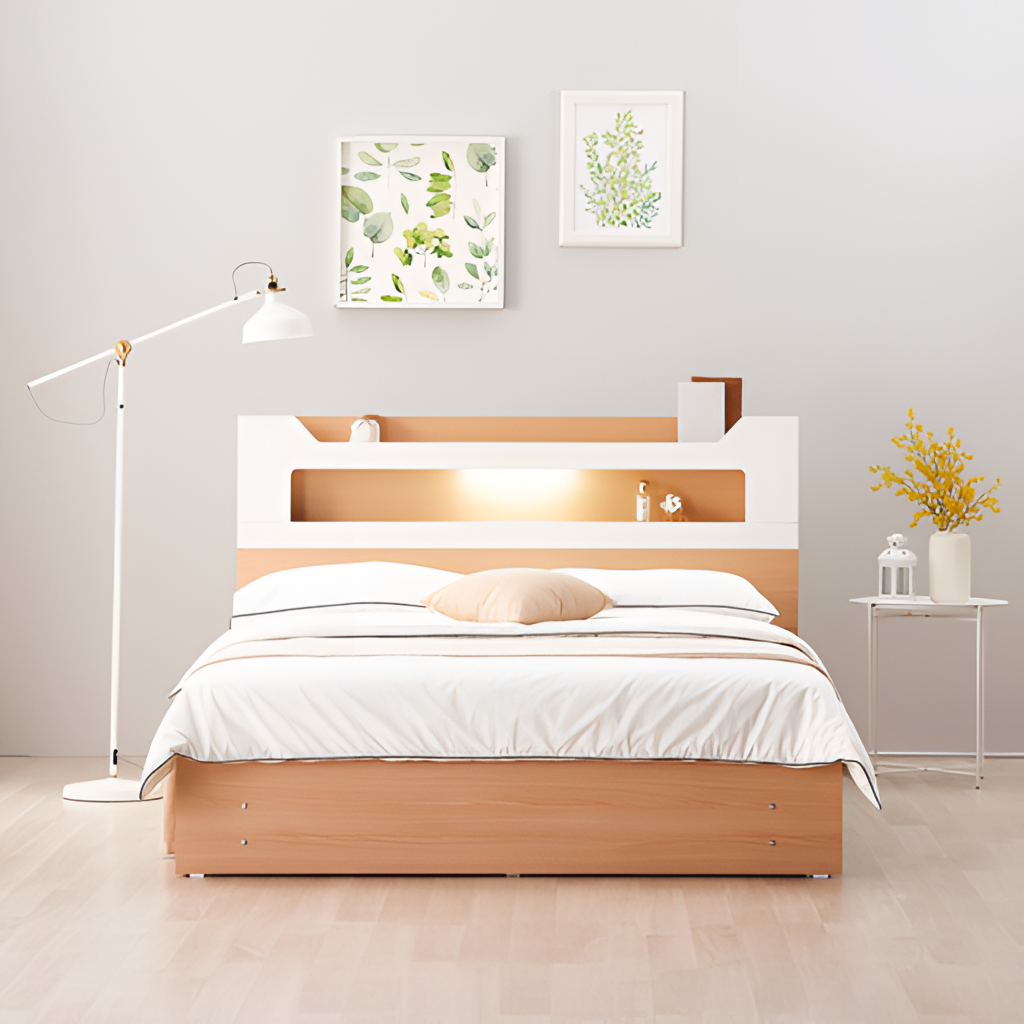
bedroom, light wood wood backlit headboard bed, modern, wood flooring, with plank pattern, paint wallpaper, with solid pattern